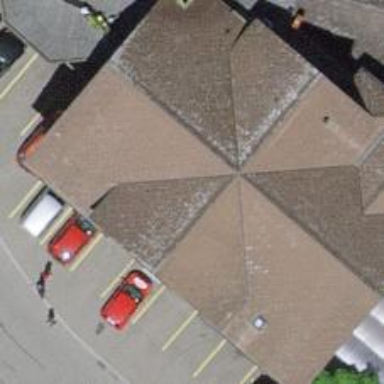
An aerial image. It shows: Restaurant.